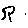
Label: tree